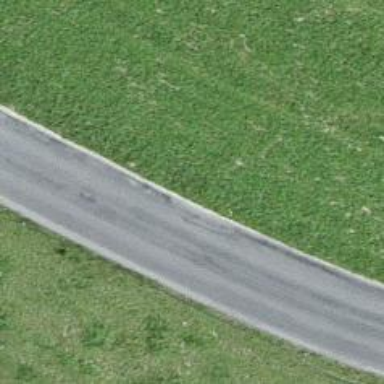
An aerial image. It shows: Tertiary road.